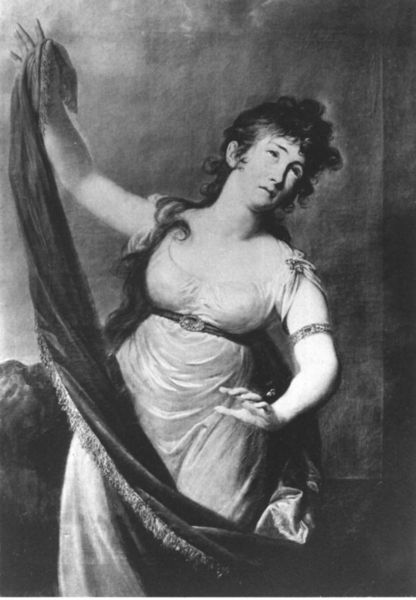
Titel: Friederike Wilhelmine Hartwig als Ariadne auf Naxos
Künstler: Anton Graff
Schlagwörter: gemälde, hand, himmel, kopf, umhang, weiß, wolken, landschaft, brust, busen, finger, frau, frisur, geste, hintergrund, kleid, mund, nase, schmuck, schwarz, zeichnung, blick, dame, gürtel, tuch, tanz, arm, arme, augen, barock, falten, gesicht, halten, hände, portrait, porträt, busch, auge, fransen, haare, lange haare, mantel, stoff, saum, pflanze, tanzen, tänzerin, frontal, lippen, locke, locken, bewegt, taille, brüste, ausdruck, faltenwurf, stola, foto, fotografie, schnalle, antike, schwarz-weiß, ölmalerei, armreif, dramatisch, halbkörper, antikisierend, empire, tunika, entrückt, tailie, dreiviertelportrait, langhaarig, grazie, empir